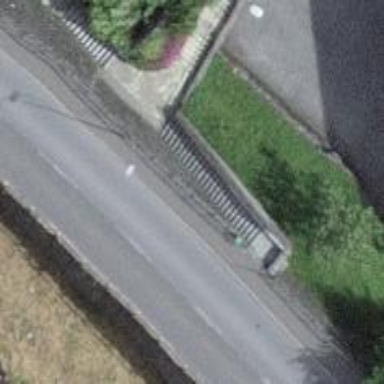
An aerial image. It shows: Road with steps.